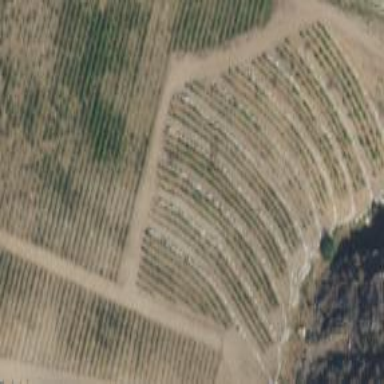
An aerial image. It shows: Vineyard with grape crops.